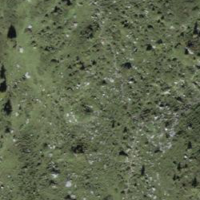
EUNIS habitat code: 23
Species observed at this site:
Parnassia palustris